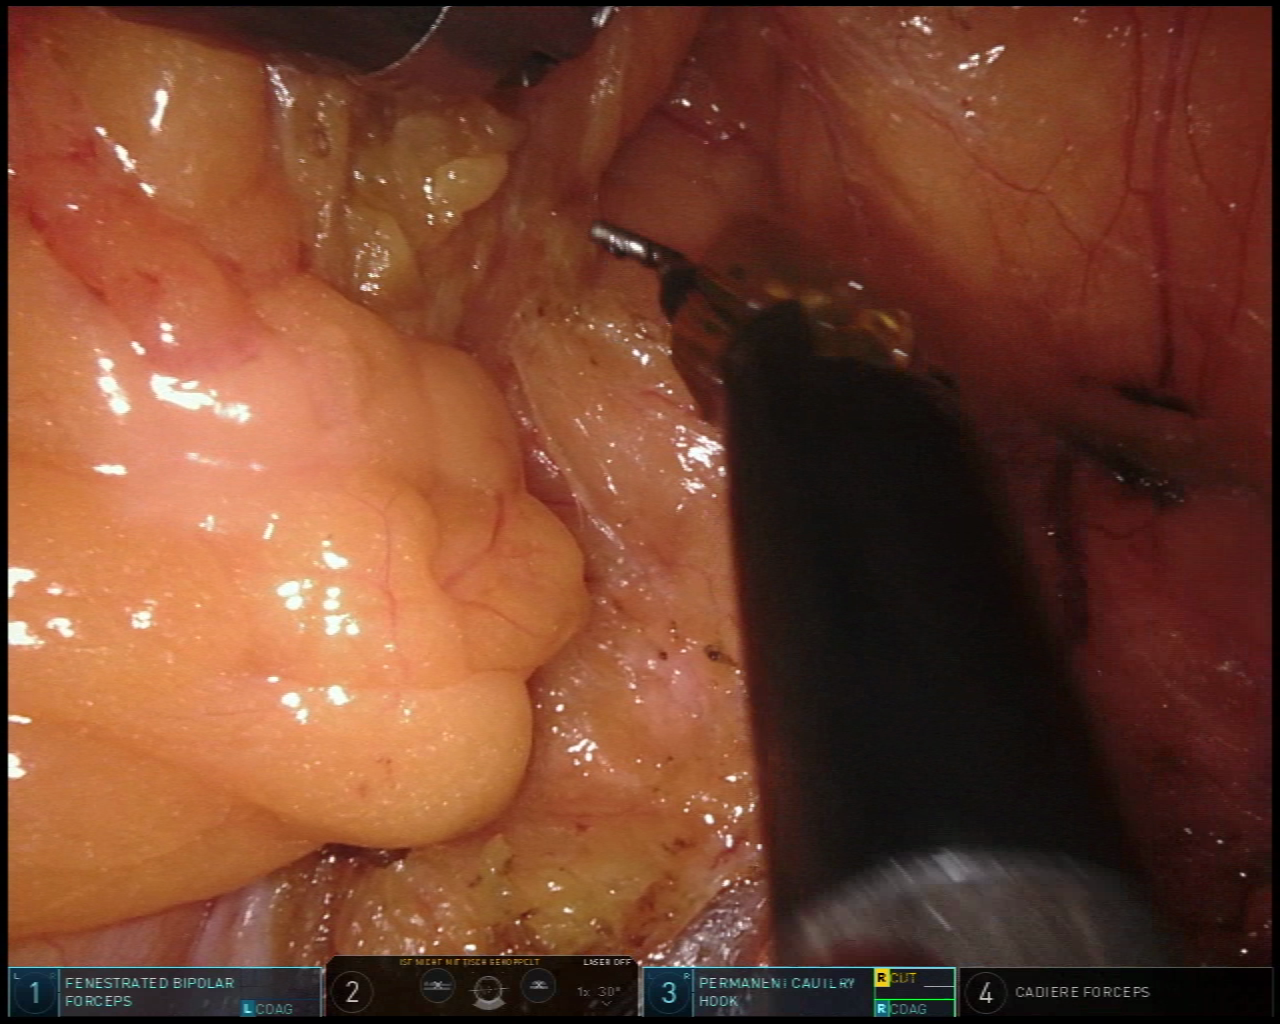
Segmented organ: pancreas
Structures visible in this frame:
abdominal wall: no
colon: no
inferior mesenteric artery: no
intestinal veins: no
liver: no
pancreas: yes
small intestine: no
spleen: no
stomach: no
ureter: no
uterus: no
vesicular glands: no